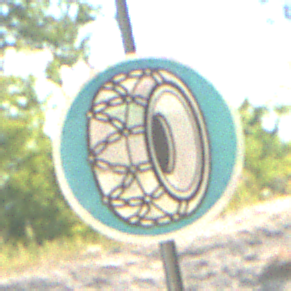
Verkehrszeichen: SchneekettenVorgeschrieben
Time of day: MorningAfternoon
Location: Outdoor (Nature)
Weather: PartlyCloudy
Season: NotSpecified
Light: Natural